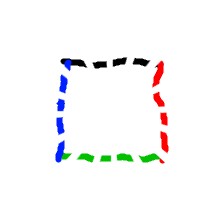
Shape: square